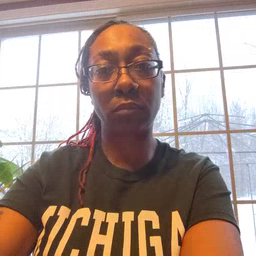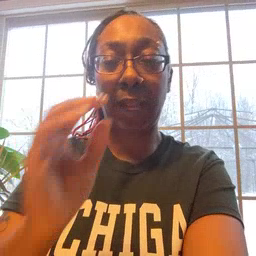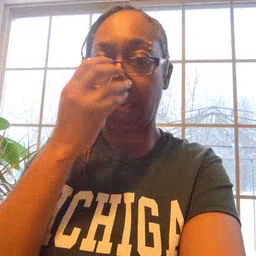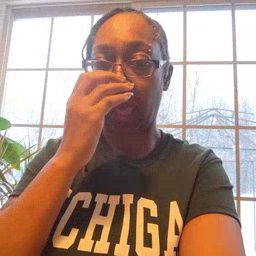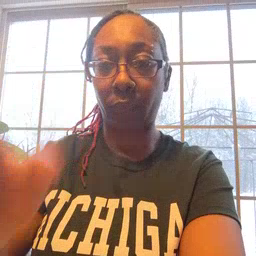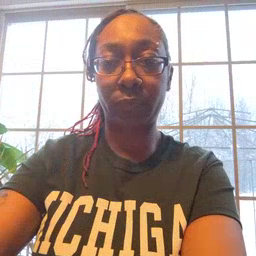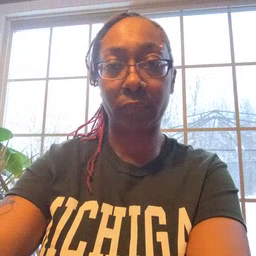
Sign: clown